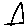
Label: triangle